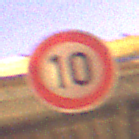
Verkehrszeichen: Geschwindigkeit10
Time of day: Night
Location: Outdoor (Urban)
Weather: Clear
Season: NotSpecified
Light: Artificial